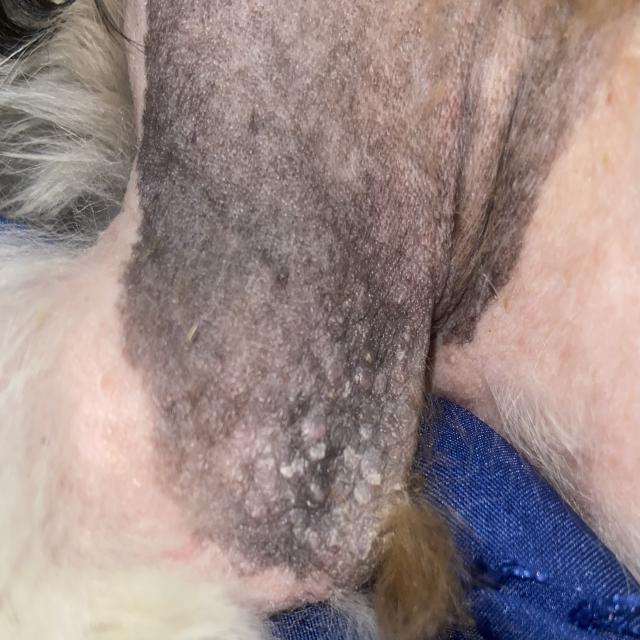
Canine demodicosis (Demodex mange) — caused by Demodex canis mites. Presents with alopecia, follicular papules, pustules, and comedones. Often localized on face and forelimbs.